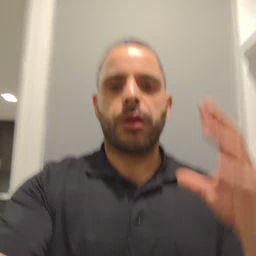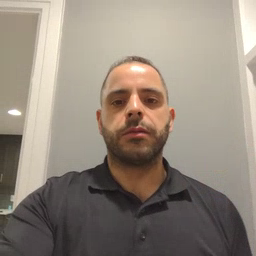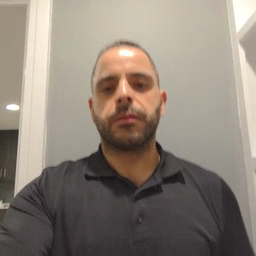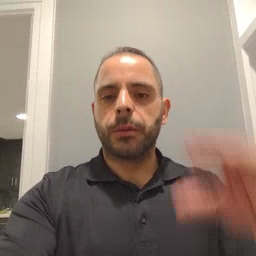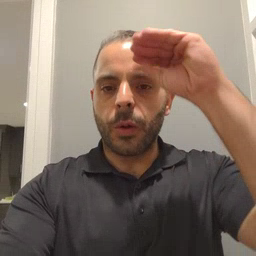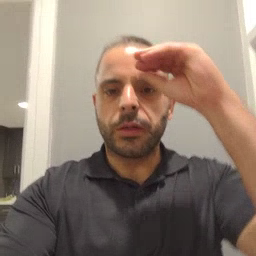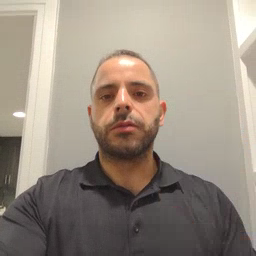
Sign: boy